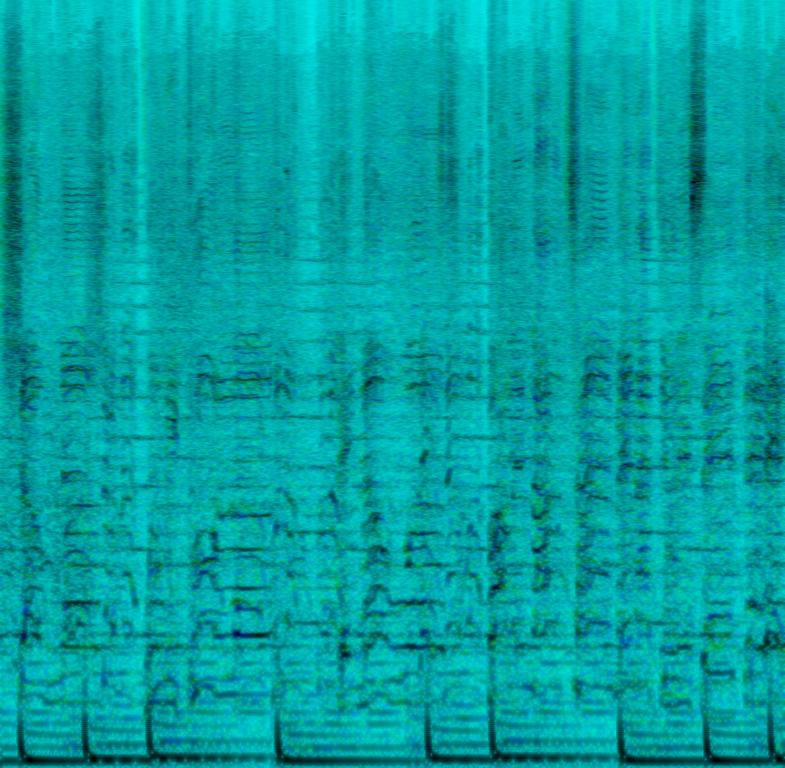
The low quality recording features a trap song that consists of flat male vocals, alongside wide harmonizing male vocals, singing over punchy 808 bass and repetitive synth lead melody in the background. There is a high pitched riser at the end of the loop. It sounds groovy and addictive thanks to that cadence.